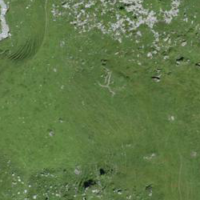
EUNIS habitat code: 23
Species observed at this site:
Pyrrhocorax pyrrhocorax